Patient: sex F, age 55
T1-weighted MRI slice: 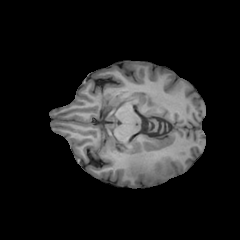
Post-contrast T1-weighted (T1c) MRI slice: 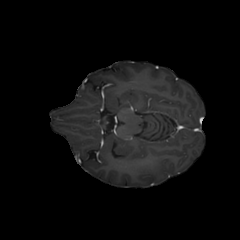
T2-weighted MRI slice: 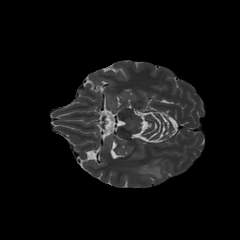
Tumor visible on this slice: yes
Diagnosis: Glioblastoma, IDH-wildtype
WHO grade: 4